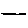
Label: line